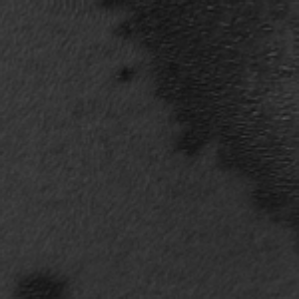
Label: frost